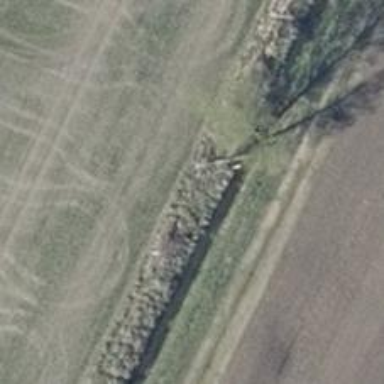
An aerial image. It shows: Row of deciduous broadleaved trees.